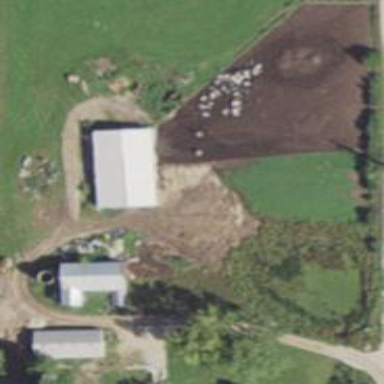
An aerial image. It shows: Farmyard area.